Interaction volume radius: 10 \u00c5
Interaction volume height: 10 \u00c5
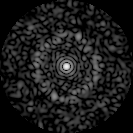
Disorder parameter: 0.8454